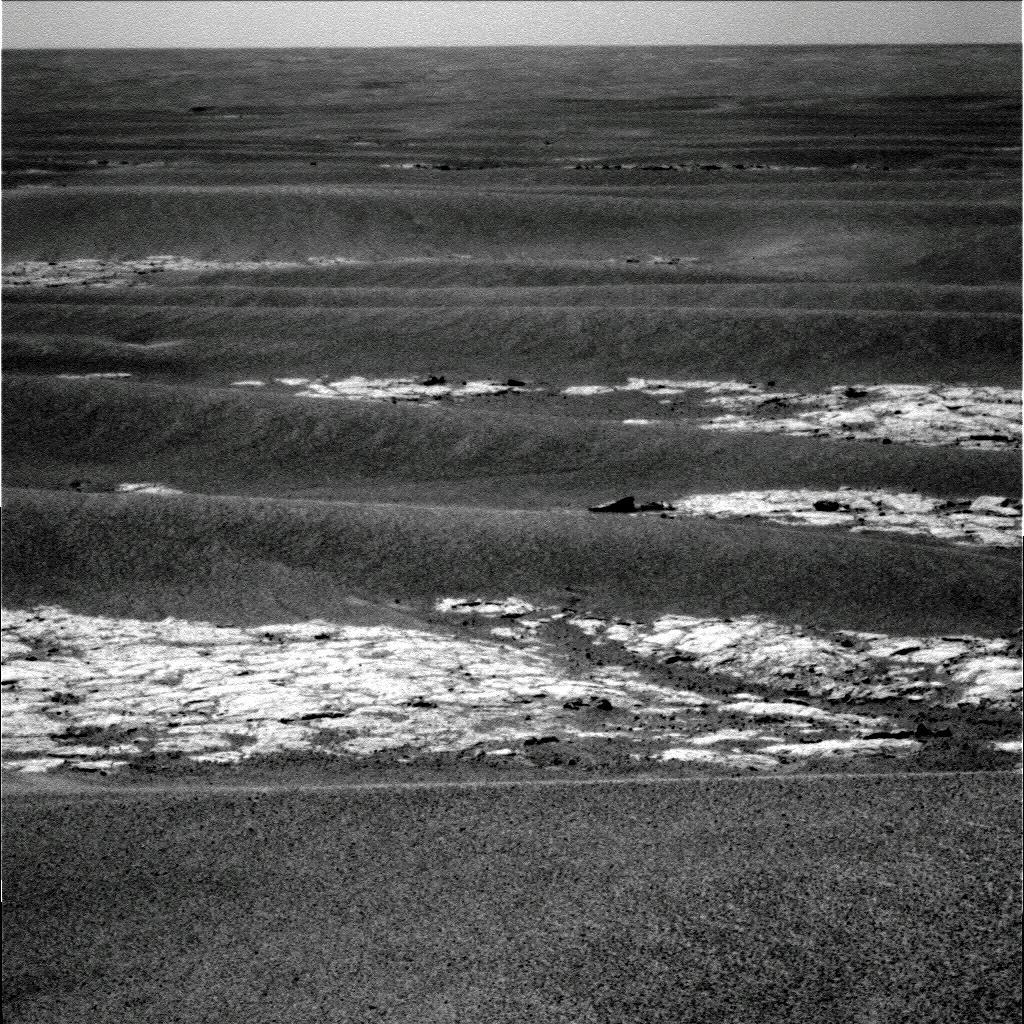
Terrain classes present: Bedrock, Gravel / Sand / Soil, Sky / Distant Mountains